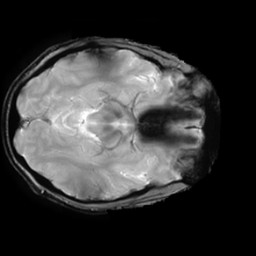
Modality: T2starw
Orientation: axial
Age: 49
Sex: male
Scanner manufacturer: ge
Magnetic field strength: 3 T
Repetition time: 0.65 s
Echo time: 0.02 s